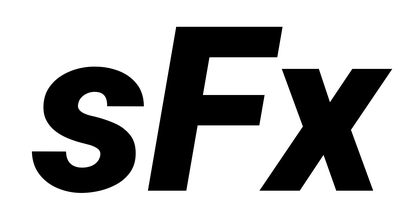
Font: Roboto-Italic_Black_Italic